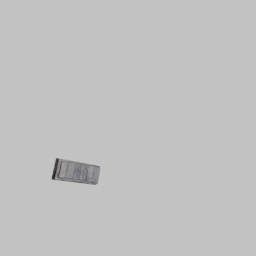
Label: architecture